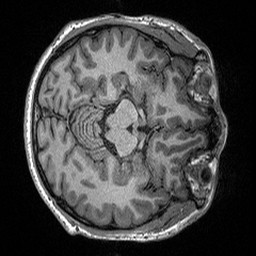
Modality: T1w
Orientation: axial
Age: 28
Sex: male
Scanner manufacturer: siemens
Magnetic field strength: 3 T
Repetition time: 2.3 s
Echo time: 0.00298 s